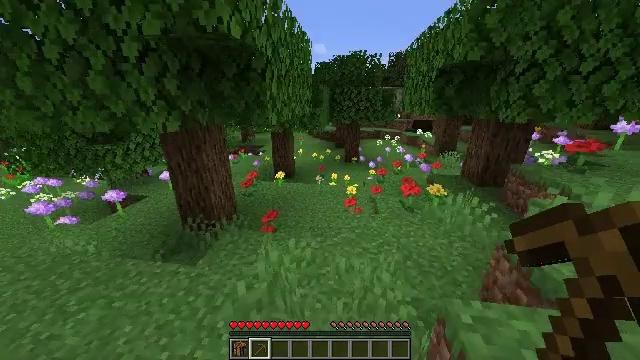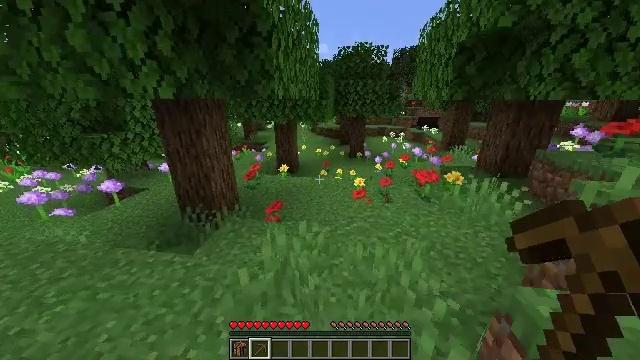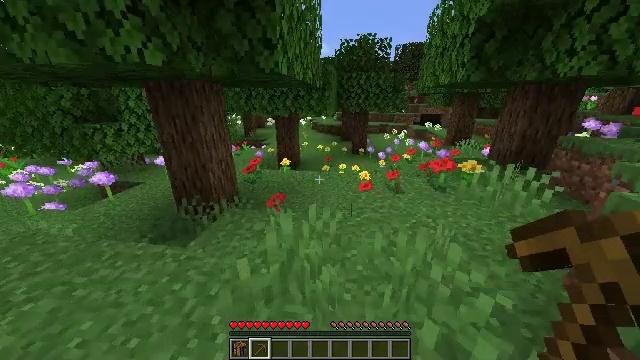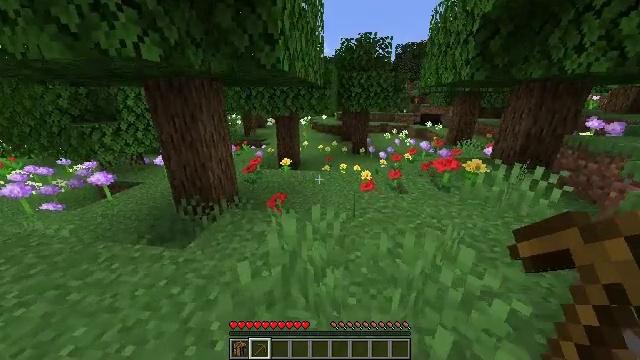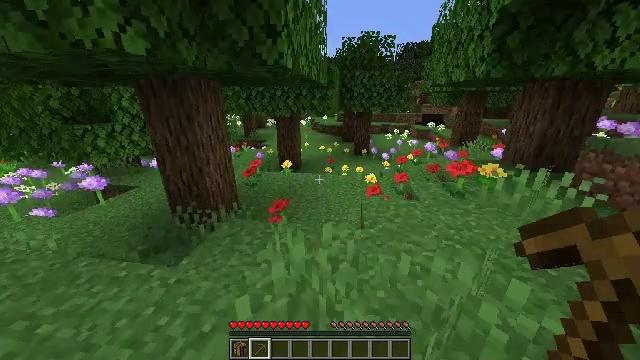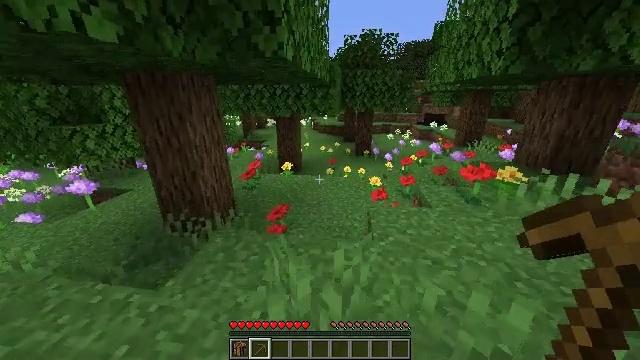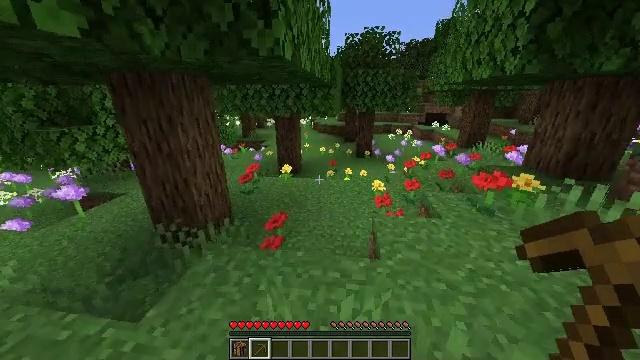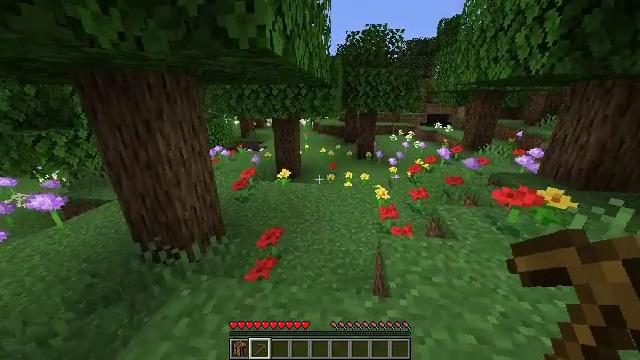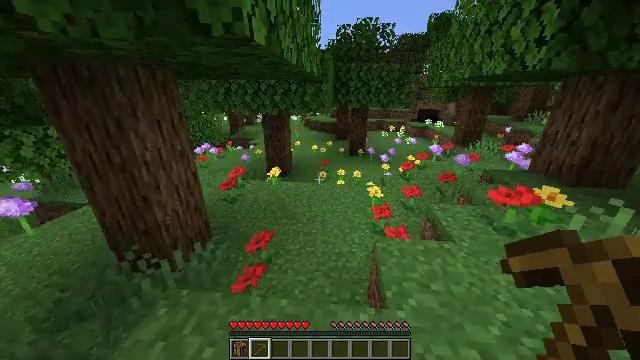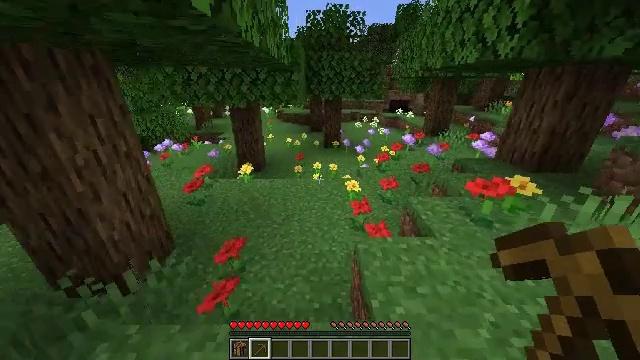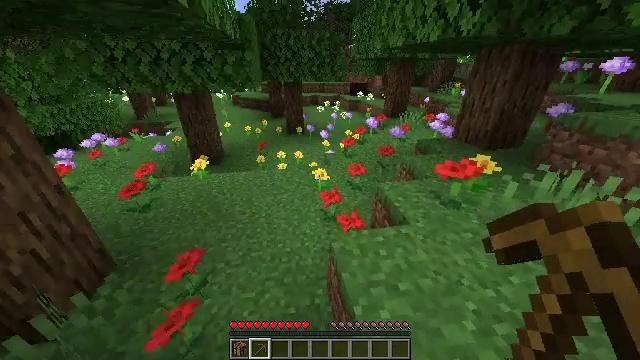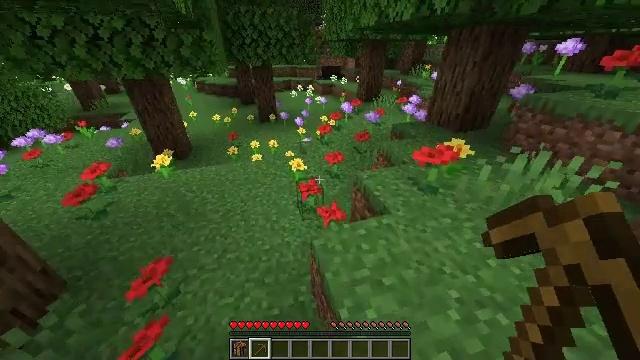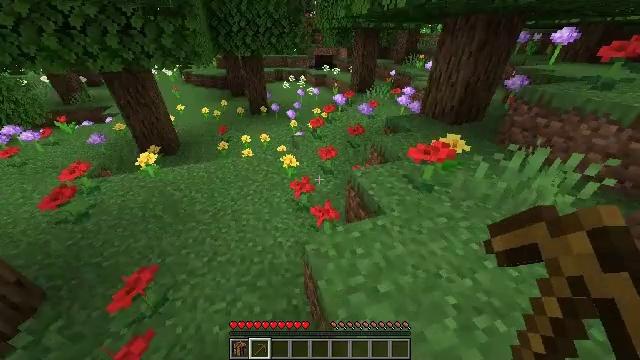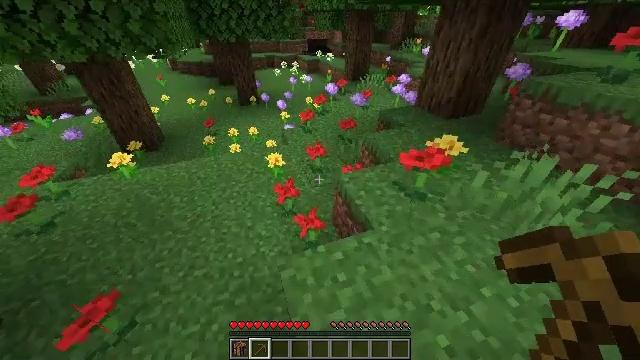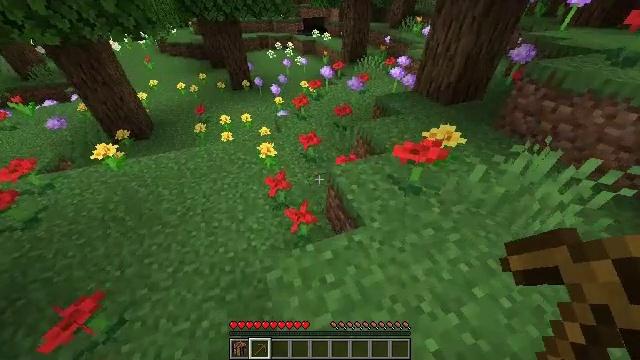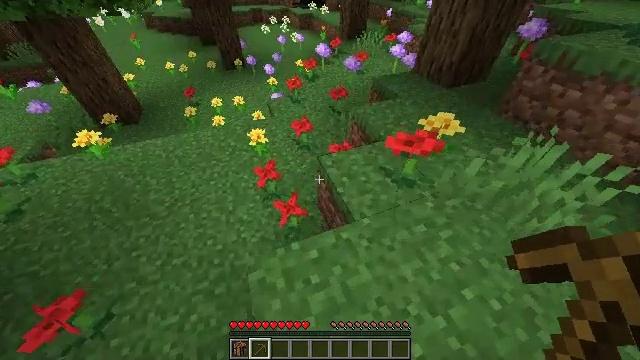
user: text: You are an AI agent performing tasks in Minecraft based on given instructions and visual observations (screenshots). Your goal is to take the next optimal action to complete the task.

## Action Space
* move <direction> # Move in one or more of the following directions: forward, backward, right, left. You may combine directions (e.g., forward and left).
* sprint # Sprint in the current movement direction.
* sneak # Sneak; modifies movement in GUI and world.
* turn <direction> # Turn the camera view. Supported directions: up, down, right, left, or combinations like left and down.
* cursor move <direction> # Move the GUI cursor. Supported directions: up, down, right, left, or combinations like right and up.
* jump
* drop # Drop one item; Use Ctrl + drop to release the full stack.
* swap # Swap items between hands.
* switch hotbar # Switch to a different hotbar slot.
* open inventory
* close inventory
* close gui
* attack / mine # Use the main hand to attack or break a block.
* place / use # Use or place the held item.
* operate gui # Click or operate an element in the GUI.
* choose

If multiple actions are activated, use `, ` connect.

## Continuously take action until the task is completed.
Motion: motion action
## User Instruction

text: Break the poppy plant.
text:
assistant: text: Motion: move forward and move left, sprint
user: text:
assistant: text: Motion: move forward, sprint
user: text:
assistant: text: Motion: move forward, sprint
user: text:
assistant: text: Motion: move forward, sprint
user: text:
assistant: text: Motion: move forward, sprint
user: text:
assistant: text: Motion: move forward, sprint
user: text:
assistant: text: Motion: move forward, sprint
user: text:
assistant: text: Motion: move forward, sprint, turn right and down
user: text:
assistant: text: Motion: move forward, sprint, turn right and down
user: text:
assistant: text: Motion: move forward, sprint, turn right and down
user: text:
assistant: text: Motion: move forward and move right, sprint, turn right and down
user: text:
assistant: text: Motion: move forward and move right, sprint, turn right and down
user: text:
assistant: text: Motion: move forward and move right, sprint, turn right and down
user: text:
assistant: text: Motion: move forward and move right, sprint, turn down
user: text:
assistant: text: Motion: move forward, sprint, turn down
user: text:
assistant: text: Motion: turn down
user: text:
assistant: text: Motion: turn left and down
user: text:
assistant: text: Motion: turn left and down
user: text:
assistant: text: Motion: turn left and down
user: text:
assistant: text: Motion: turn left and down
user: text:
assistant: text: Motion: turn left and down
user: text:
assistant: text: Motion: turn left
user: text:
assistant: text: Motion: no_op
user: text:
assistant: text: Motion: turn left and up
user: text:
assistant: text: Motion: turn left
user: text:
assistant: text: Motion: no_op
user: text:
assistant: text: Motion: attack / mine
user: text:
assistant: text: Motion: attack / mine
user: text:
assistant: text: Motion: turn up, attack / mine
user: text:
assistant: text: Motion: turn up, attack / mine